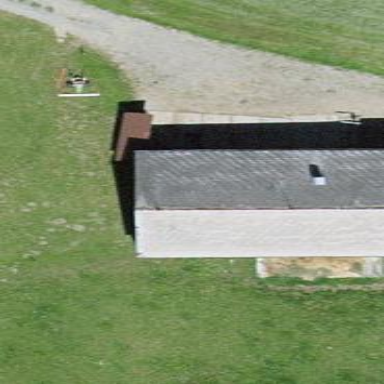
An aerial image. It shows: Farm auxiliary building with gabled roof.